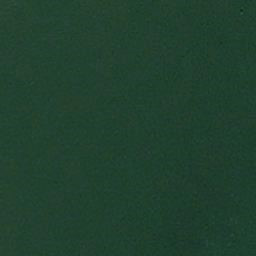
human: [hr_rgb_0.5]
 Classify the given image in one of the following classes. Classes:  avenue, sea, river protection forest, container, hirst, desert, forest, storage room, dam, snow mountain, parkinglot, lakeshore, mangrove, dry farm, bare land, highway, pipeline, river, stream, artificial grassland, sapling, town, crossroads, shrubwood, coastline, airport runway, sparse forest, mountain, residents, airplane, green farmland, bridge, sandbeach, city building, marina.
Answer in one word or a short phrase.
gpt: sea